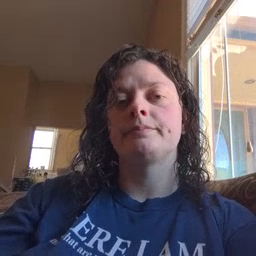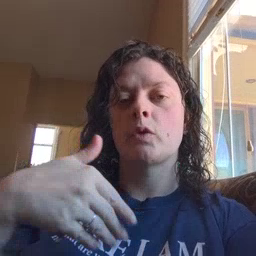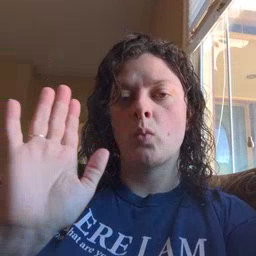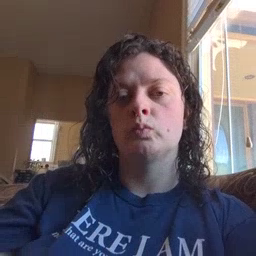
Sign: go